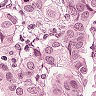
Metastatic tissue present: yes